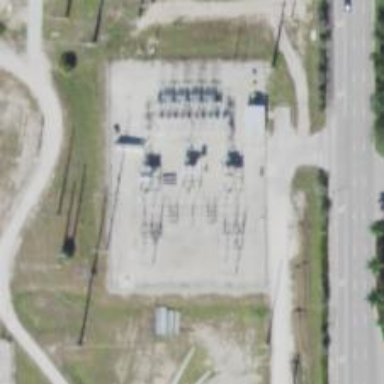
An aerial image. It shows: Switch for power supply.